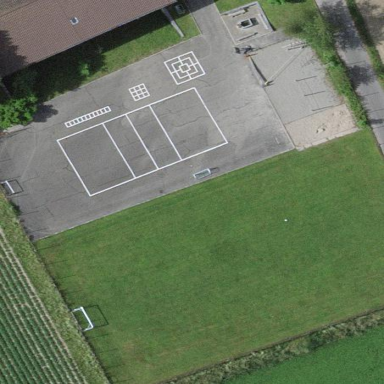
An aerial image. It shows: School.